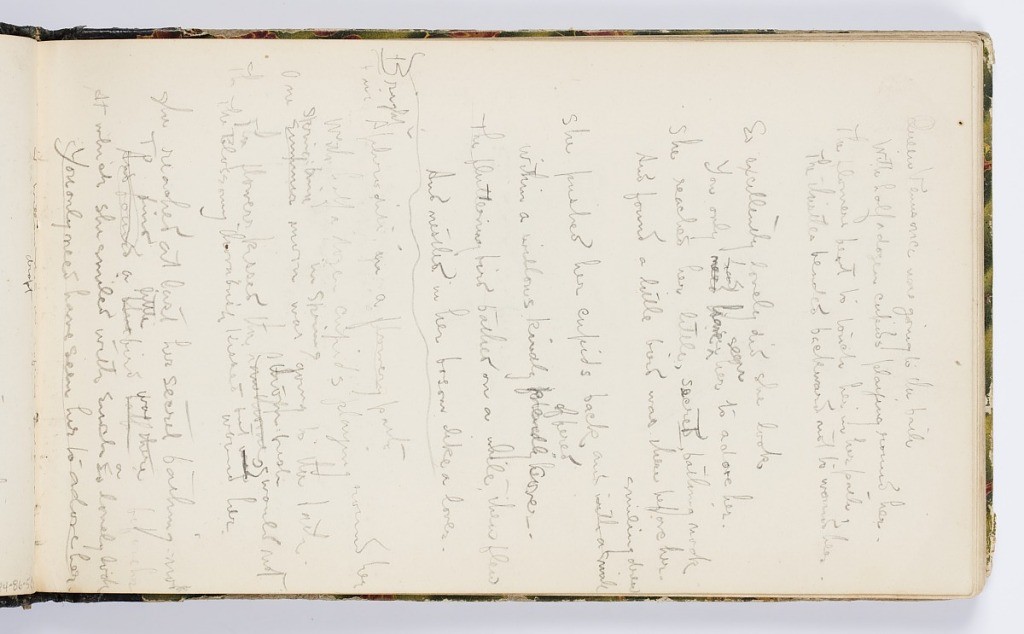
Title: Sketchbook Page: Queen Venus Poem
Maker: Kenyon Cox, American, 1856–1919
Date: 1875
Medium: Graphite on paper
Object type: Sketchbook folio
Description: Page of poetry beginning: "Queen Venus once was going to the bath"